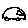
Label: car